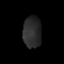
Tissue: lung
Cell type: T cells
Senescence score: 0.1979
Nuclear area (px): 575
Mean DAPI intensity: 42.776